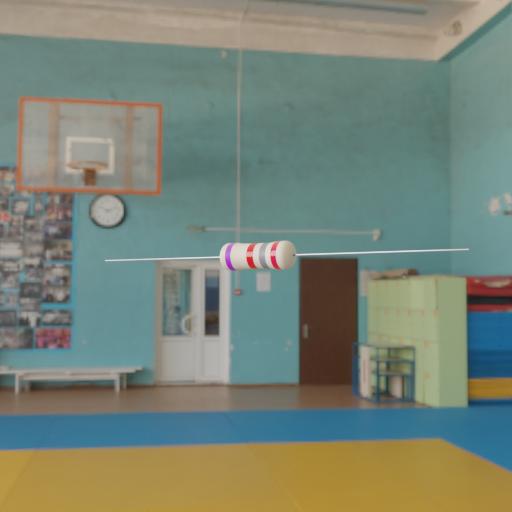
Resistor colour bands (in order): violet, red, gray, red